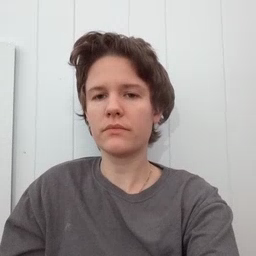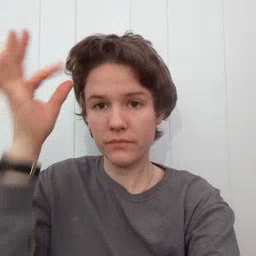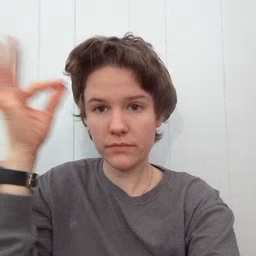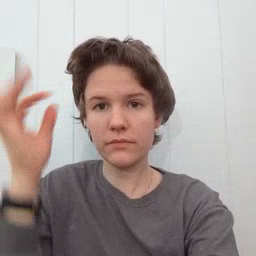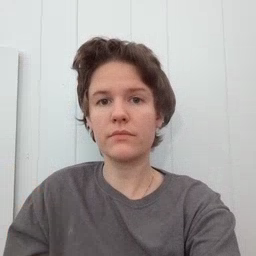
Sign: hair